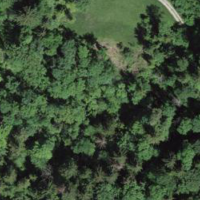
EUNIS habitat code: 41
Species observed at this site:
Neottia ovata
Prunus padus
Equisetum hyemale